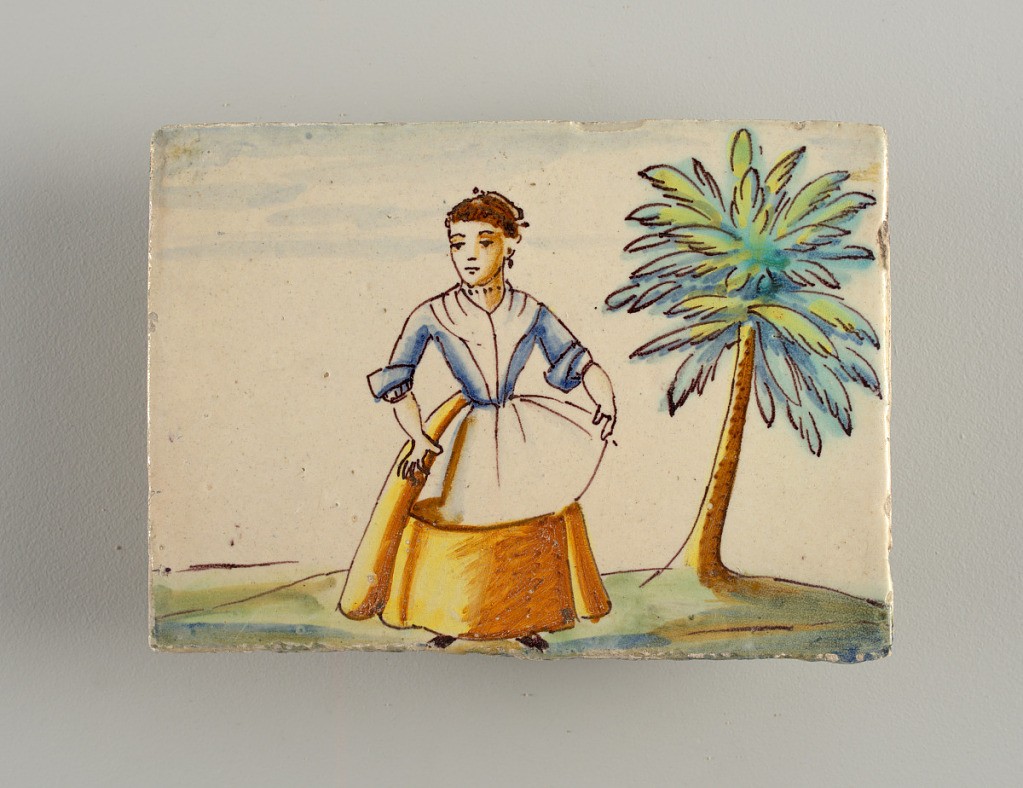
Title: Tile
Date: late 18th century
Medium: Lead glazed earthenware
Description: Horizontal rectangle. Standing male, civilian costume with swoard. Amrs up-raised, palms outward, in one hand a three-cornered hat. At right, three cedar trees in blue and green cast brown and blue-gray shadows.